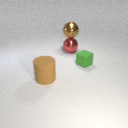
large brown metal sphere above large red metal sphere